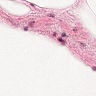
Metastatic tissue present: no